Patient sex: M
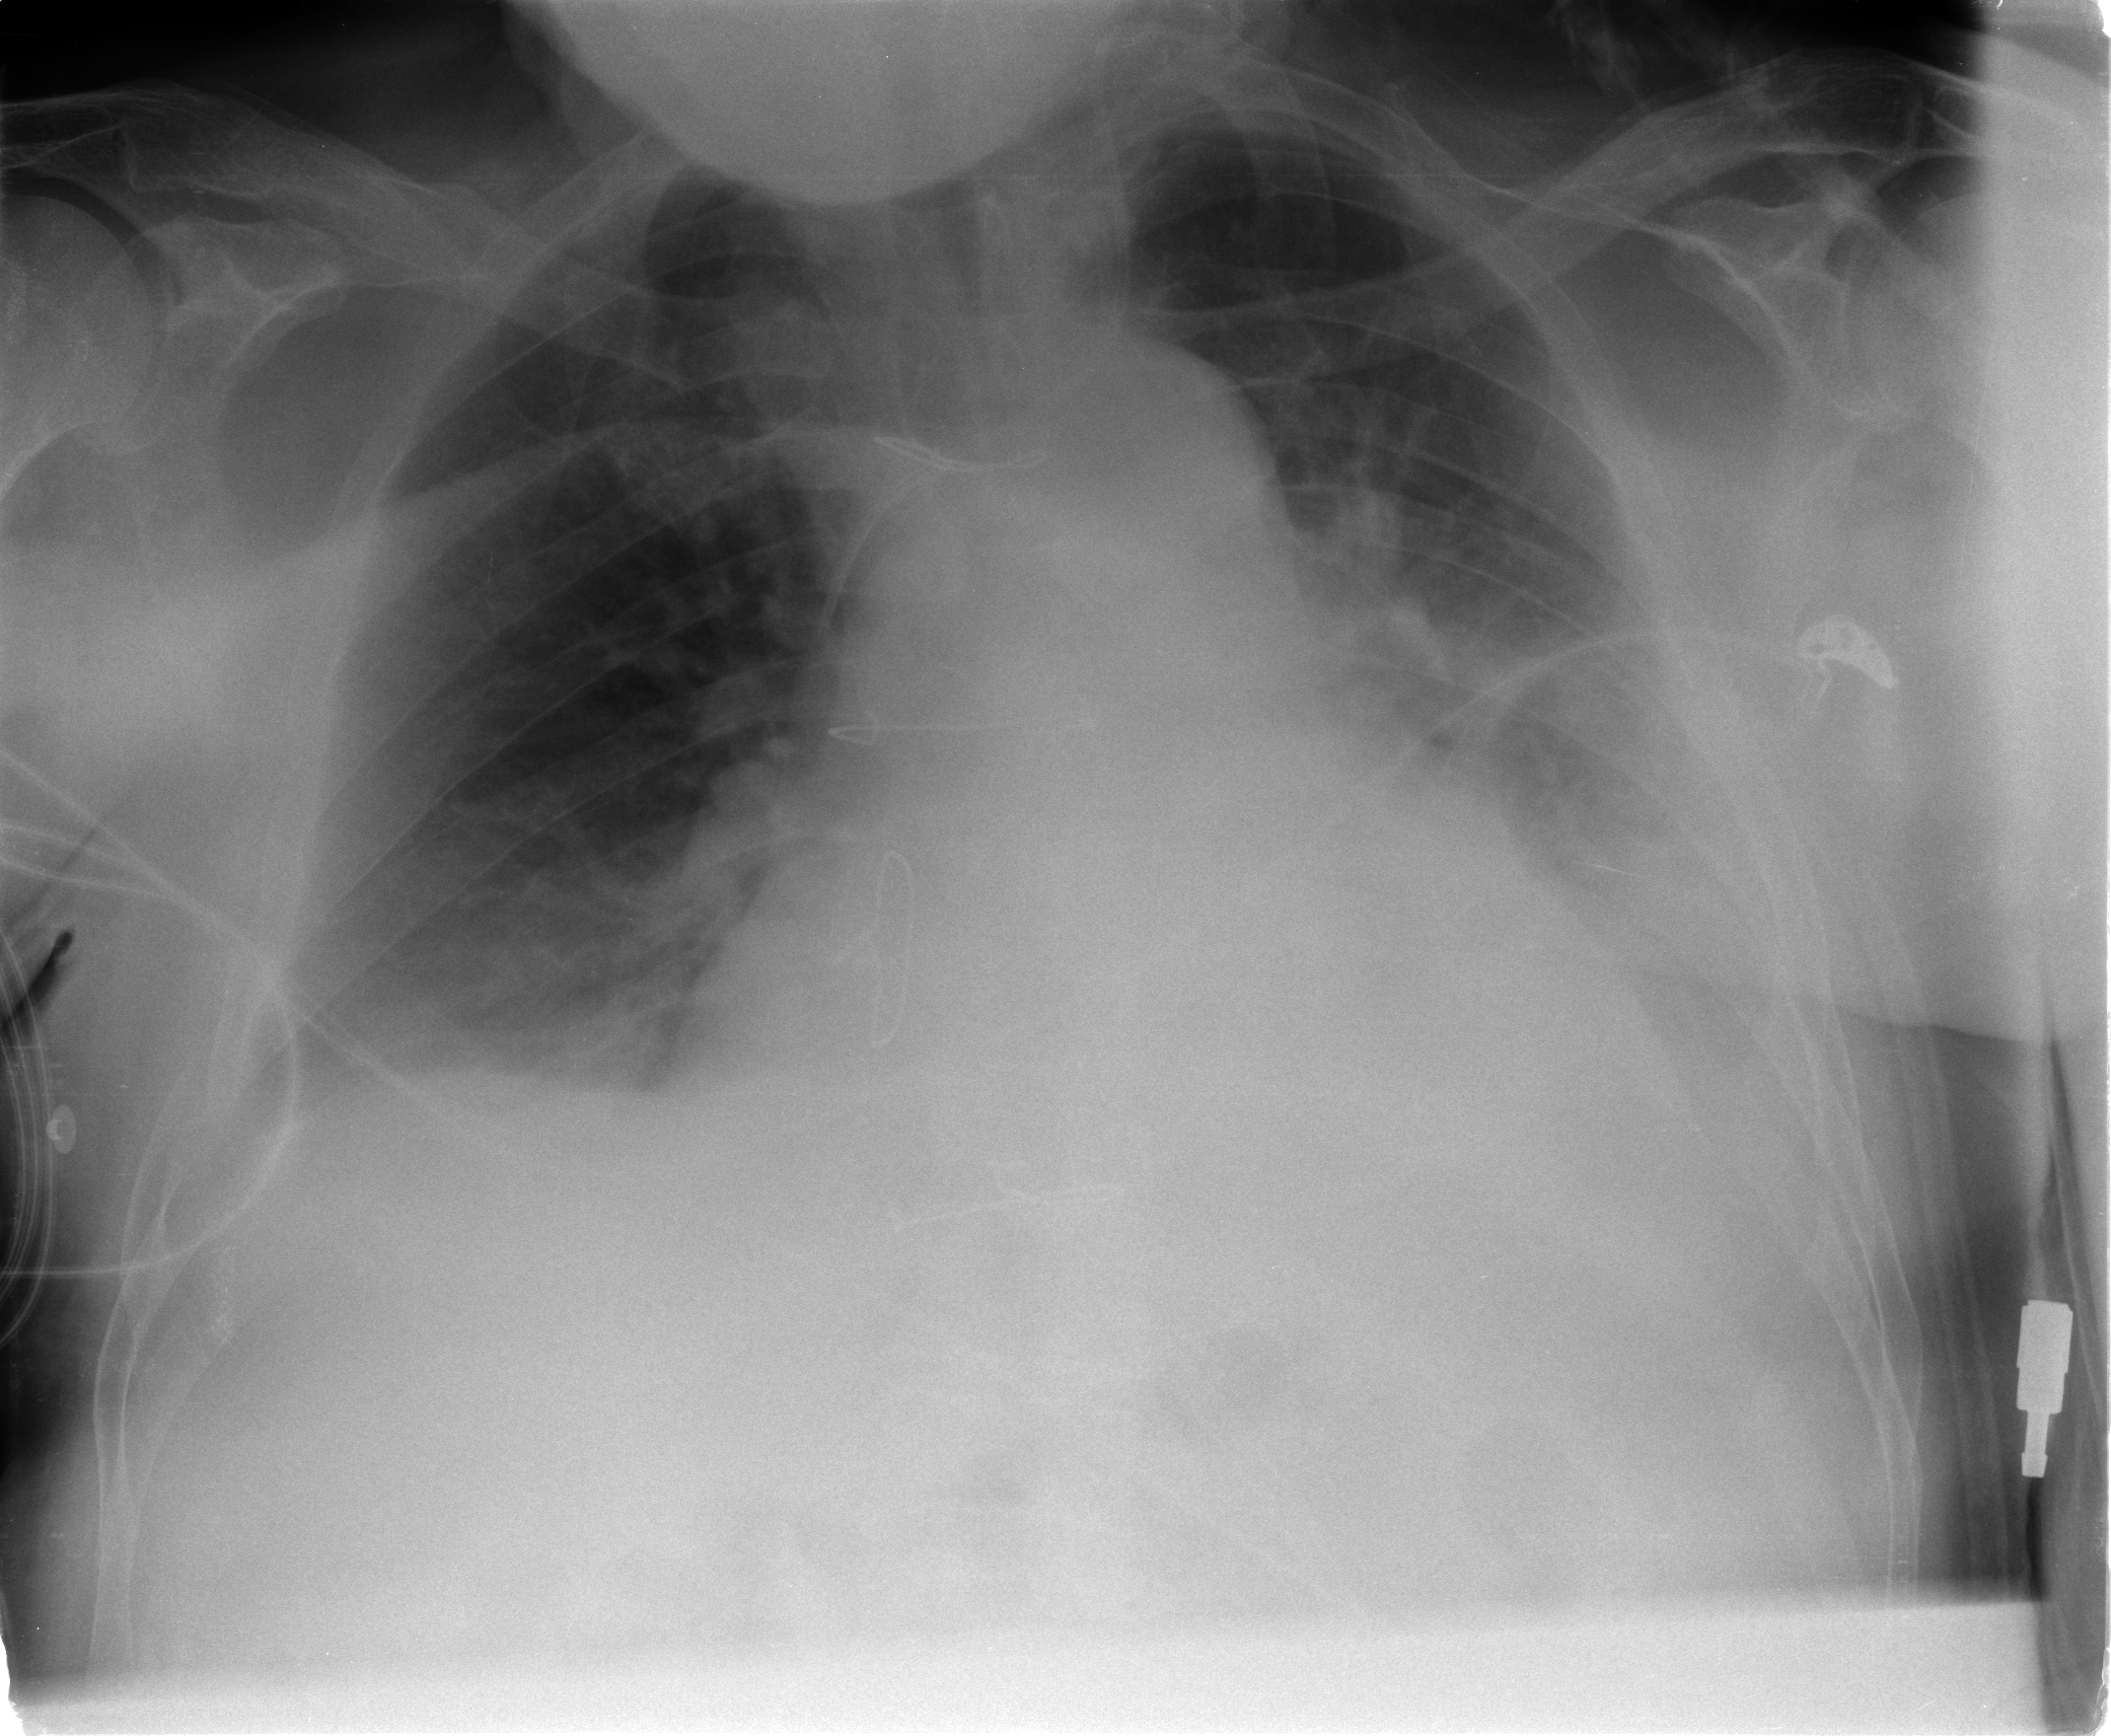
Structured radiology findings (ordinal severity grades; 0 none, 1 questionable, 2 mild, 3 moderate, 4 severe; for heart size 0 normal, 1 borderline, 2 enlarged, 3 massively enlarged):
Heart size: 2
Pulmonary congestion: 3
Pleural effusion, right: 2
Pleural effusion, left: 3
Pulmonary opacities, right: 0
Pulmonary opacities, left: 2
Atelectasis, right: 2
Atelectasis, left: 2